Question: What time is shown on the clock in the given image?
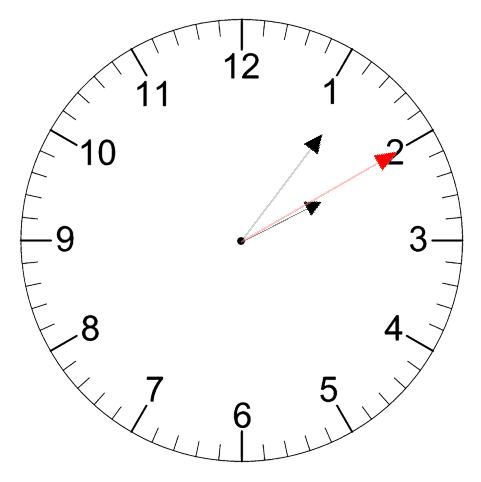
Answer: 02:06:10